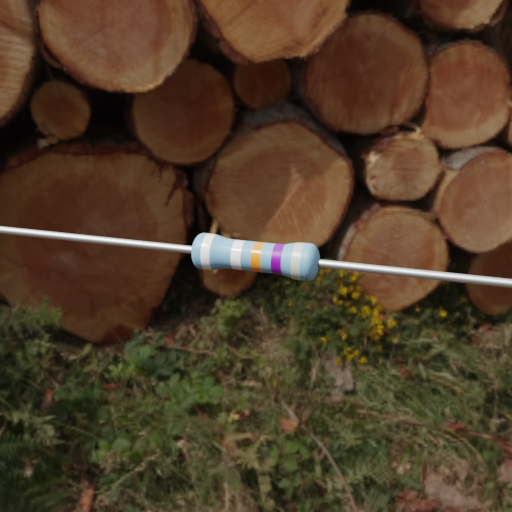
Resistor colour bands (in order): white, white, orange, violet, silver